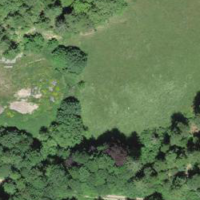
EUNIS habitat code: 41
Species observed at this site:
Filipendula ulmaria